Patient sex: F
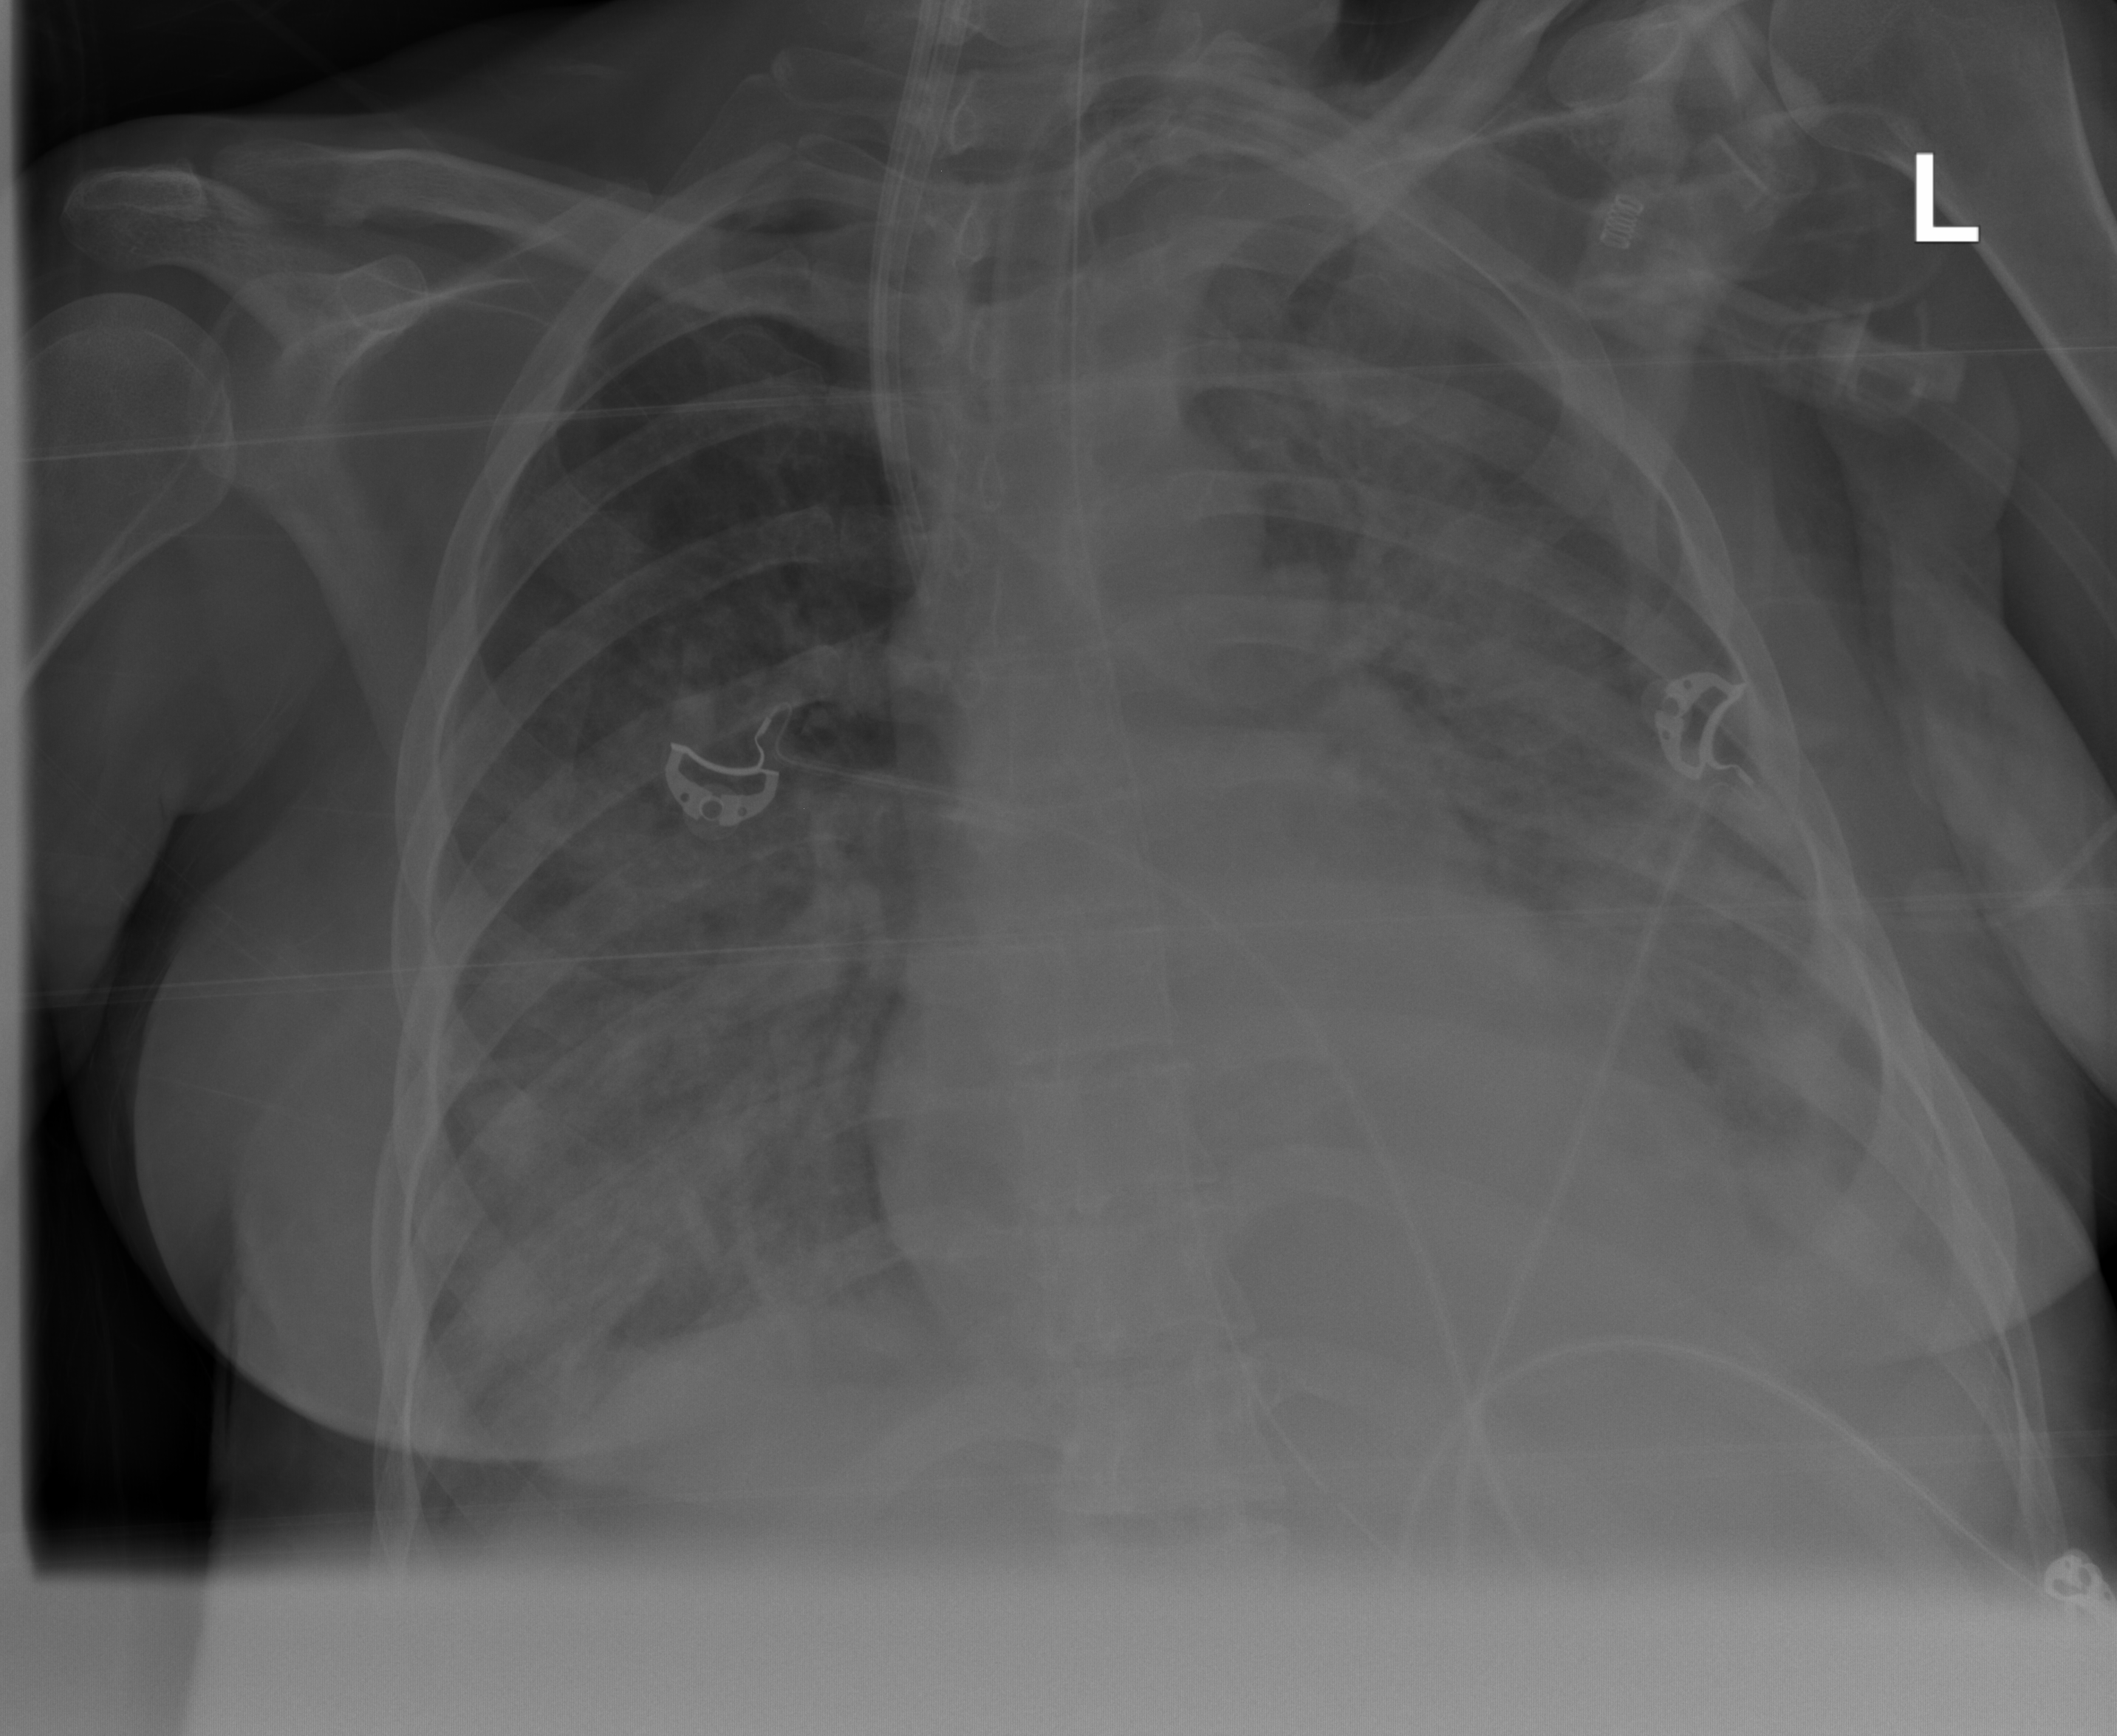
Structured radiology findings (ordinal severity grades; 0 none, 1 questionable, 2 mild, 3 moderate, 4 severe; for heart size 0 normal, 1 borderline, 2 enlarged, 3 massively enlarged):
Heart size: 2
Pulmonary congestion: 2
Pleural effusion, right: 0
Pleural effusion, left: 2
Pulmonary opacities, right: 3
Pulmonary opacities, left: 4
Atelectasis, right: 2
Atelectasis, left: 3